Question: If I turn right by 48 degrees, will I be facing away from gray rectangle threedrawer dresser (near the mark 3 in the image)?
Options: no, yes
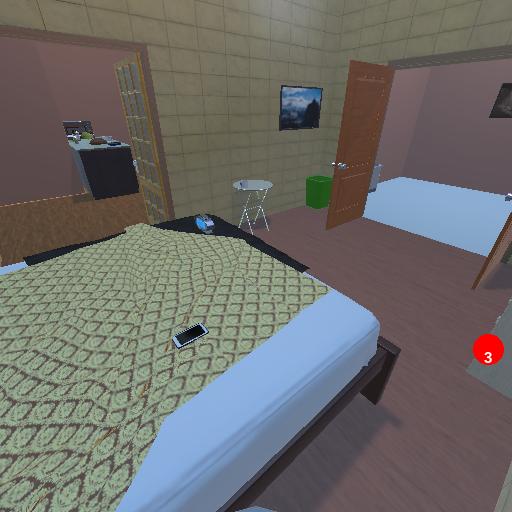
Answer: no